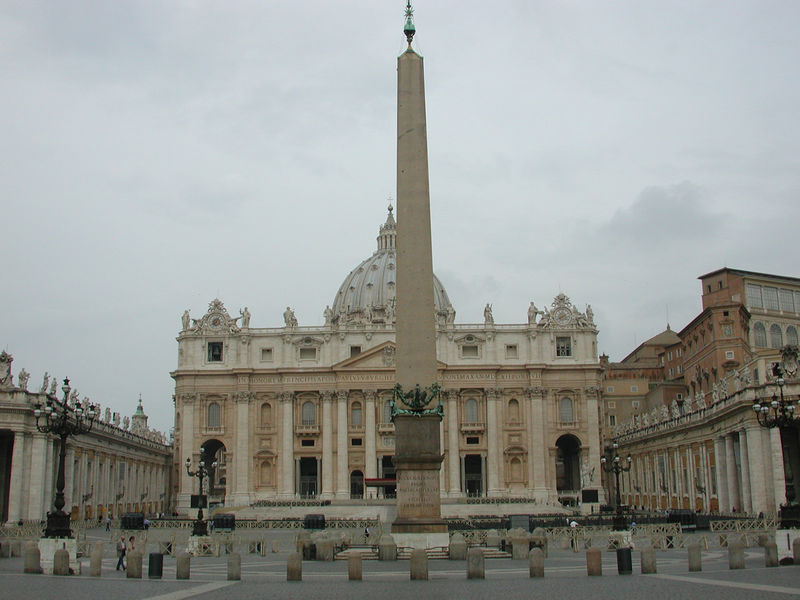
Titel: Petersplatz in Rom
Künstler: Giovanni Lorenzo Bernini
Standort: Rom, S. Pietro (EU - I - Latium)
Schlagwörter: himmel, grau, laternen, säulen, spitze, kirche, fassade, perspektive, platz, figuren, kuppel, treppe, uhr, stufen, bronze, antike, rom, sims, gesims, fluchtpunkt, obelisk, poller, st. peter